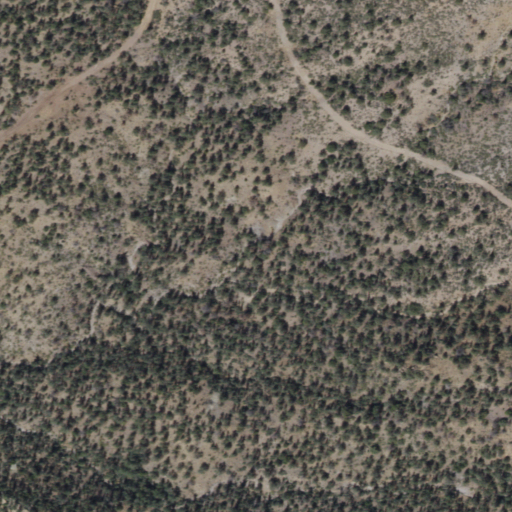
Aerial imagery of plain(s) in Arizona named Beargrass Flat containing only shrub